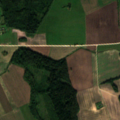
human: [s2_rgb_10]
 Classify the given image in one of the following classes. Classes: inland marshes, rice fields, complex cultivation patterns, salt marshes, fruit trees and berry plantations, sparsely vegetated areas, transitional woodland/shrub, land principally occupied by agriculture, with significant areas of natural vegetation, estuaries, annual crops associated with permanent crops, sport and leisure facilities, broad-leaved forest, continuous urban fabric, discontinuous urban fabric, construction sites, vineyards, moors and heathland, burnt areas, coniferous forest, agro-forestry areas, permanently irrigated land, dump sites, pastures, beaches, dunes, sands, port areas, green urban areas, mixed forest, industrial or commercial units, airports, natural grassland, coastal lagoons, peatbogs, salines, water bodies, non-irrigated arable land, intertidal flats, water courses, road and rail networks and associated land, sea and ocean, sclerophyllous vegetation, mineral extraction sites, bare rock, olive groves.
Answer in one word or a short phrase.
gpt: discontinuous urban fabric, non-irrigated arable land, complex cultivation patterns, land principally occupied by agriculture, with significant areas of natural vegetation, broad-leaved forest, mixed forest